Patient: sex M, age 61
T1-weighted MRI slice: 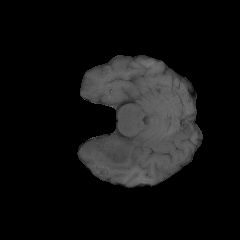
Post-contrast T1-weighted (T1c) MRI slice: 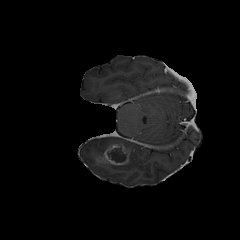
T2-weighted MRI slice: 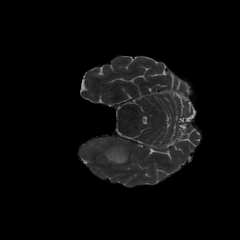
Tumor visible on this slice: yes
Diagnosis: Glioblastoma, IDH-wildtype
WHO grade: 4